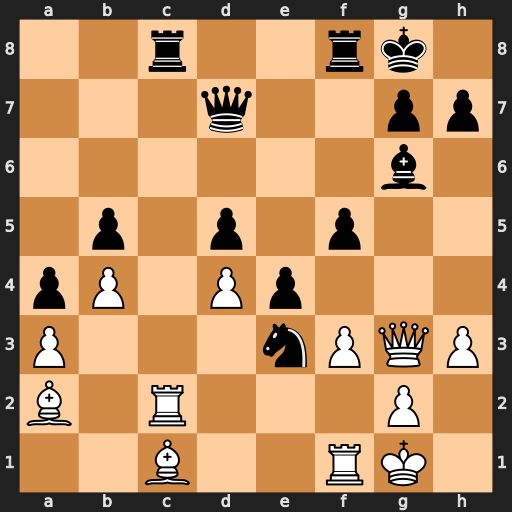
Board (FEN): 2r2rk1/3q2pp/6b1/1p1p1p2/pP1Pp3/P3nPQP/B1R3P1/2B2RK1
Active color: w
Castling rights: -
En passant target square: -
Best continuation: Rxc8 Nxf1 Rxf8+